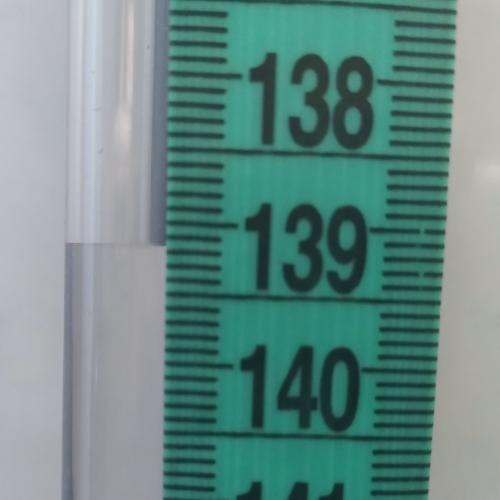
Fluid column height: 139.2 cm